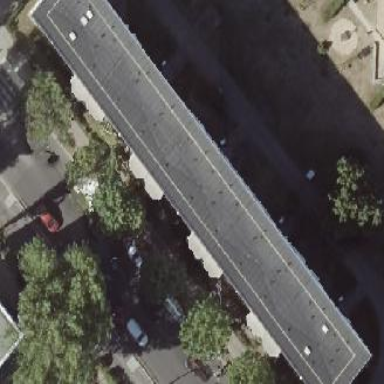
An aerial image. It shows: Building with apartments and flat roof.